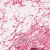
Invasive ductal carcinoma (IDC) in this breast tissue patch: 0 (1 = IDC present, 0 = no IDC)